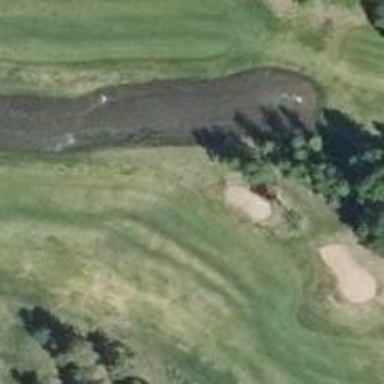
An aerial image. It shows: View of golf hole.